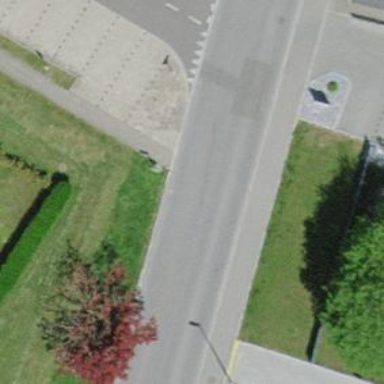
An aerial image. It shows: Bus stop with platform for public transport.